Question: I'm testing this website:

'''
public static void main(String[] args) {
WebDriver firefox = new FirefoxDriver();
firefox.get("http://test.naimi.me");
WebElement row = firefox.findElement(By.className("row"));
WebElement navigationPane =
firefox.findElement(By.xpath("//nav[contains(@nav,'nav')]"));
WebElement billboard = firefox.findElement(By.id("billboard")) ;
if(billboard != null) System.out.println("good bilboard") ;
'''
I have some Java test code to check if elements loaded after opening the main page. How do I make it run automatically? and on what server/software? Maybe cloud?
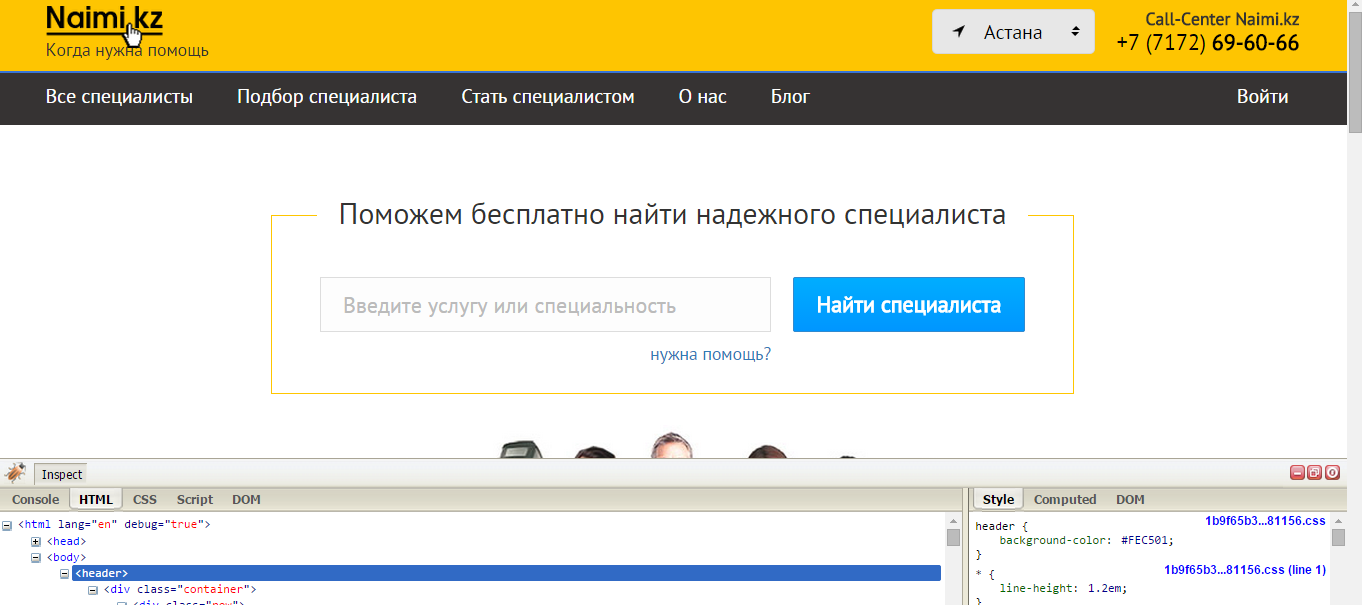
Answer: Here's my way: TestNG + Selenium-Grid + Jenkins CI.
<URL> is a test framework which is designed to cover all categories of tests: unit, functional, end-to-end, integration, etc...
<URL> allows you to :
- - -
<URL> is the leading open-source continuous integration server, which could be used to run your tests automatically and continuously.